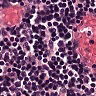
Metastatic tissue present: no